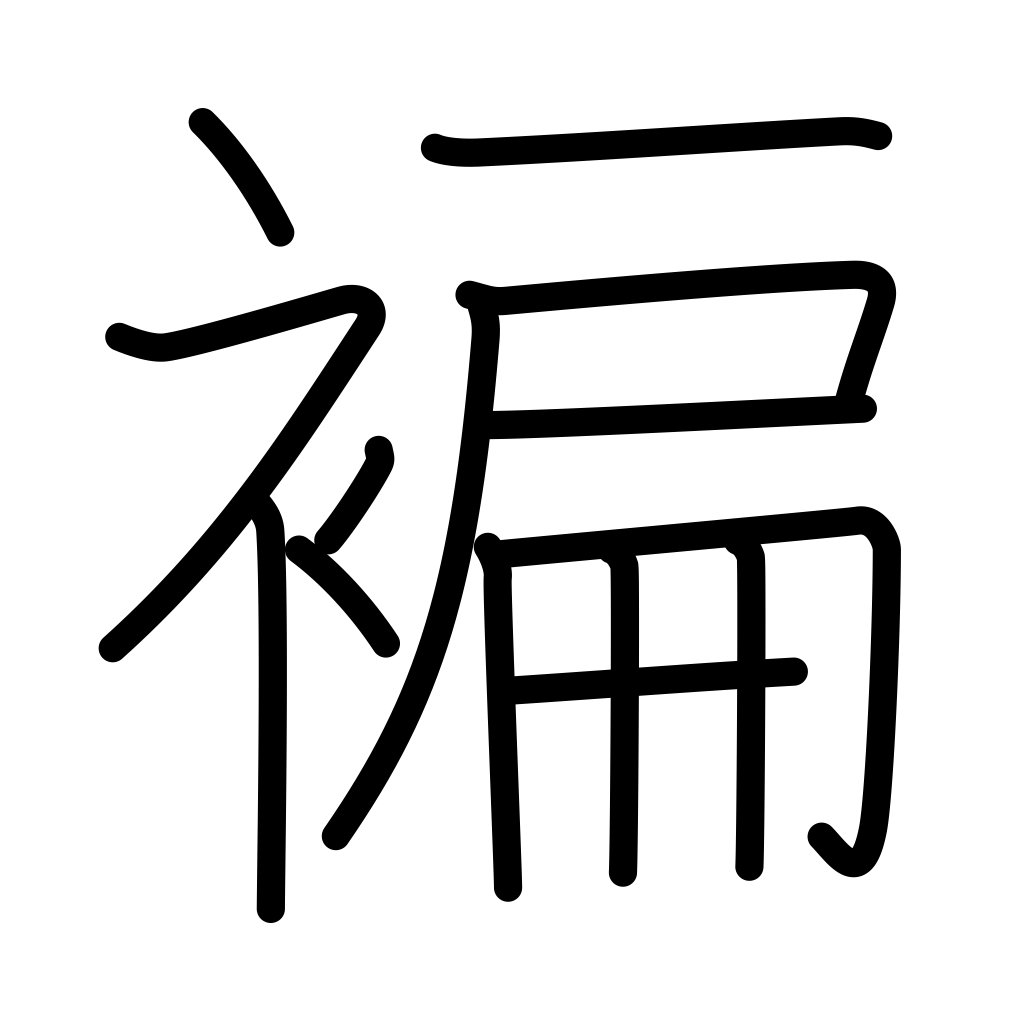
Meaning: narrow, small